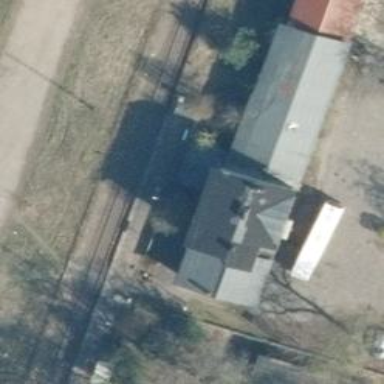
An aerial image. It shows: Public transport station located at railway halt.